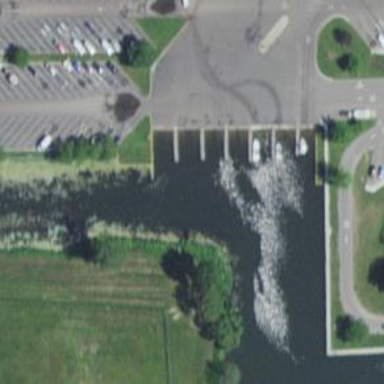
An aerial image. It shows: Slipway on leisure land.